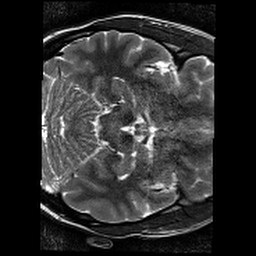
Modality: T2w
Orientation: axial
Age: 31
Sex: female